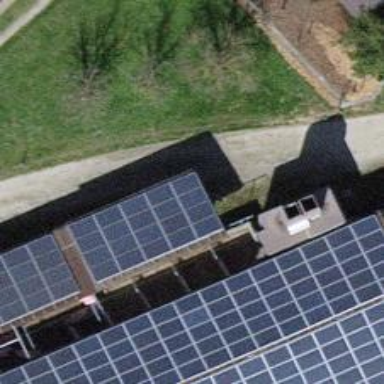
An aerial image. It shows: Solar power generator.